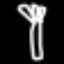
Label: fork